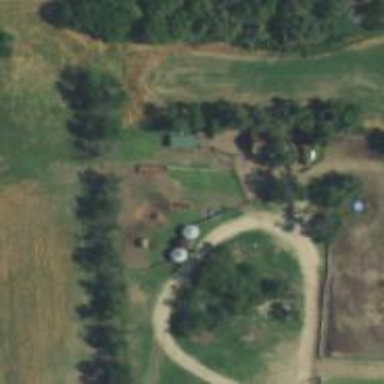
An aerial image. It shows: Silo.